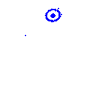
Particle: electron